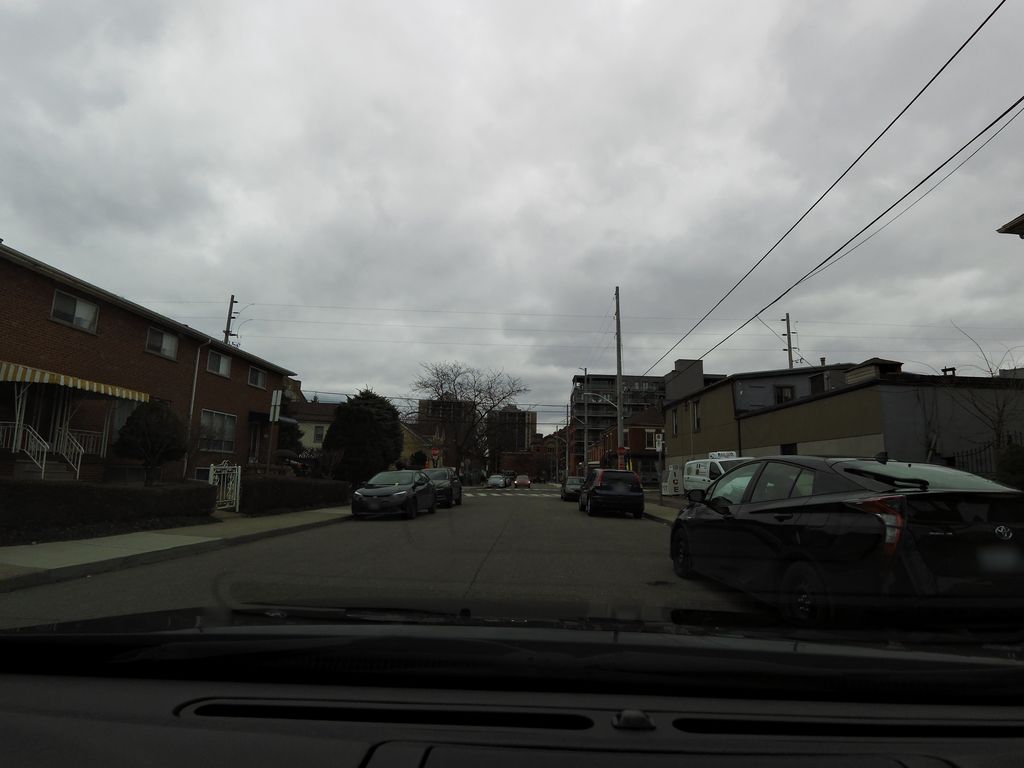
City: hamilton